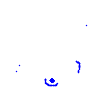
Particle: pion